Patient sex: M
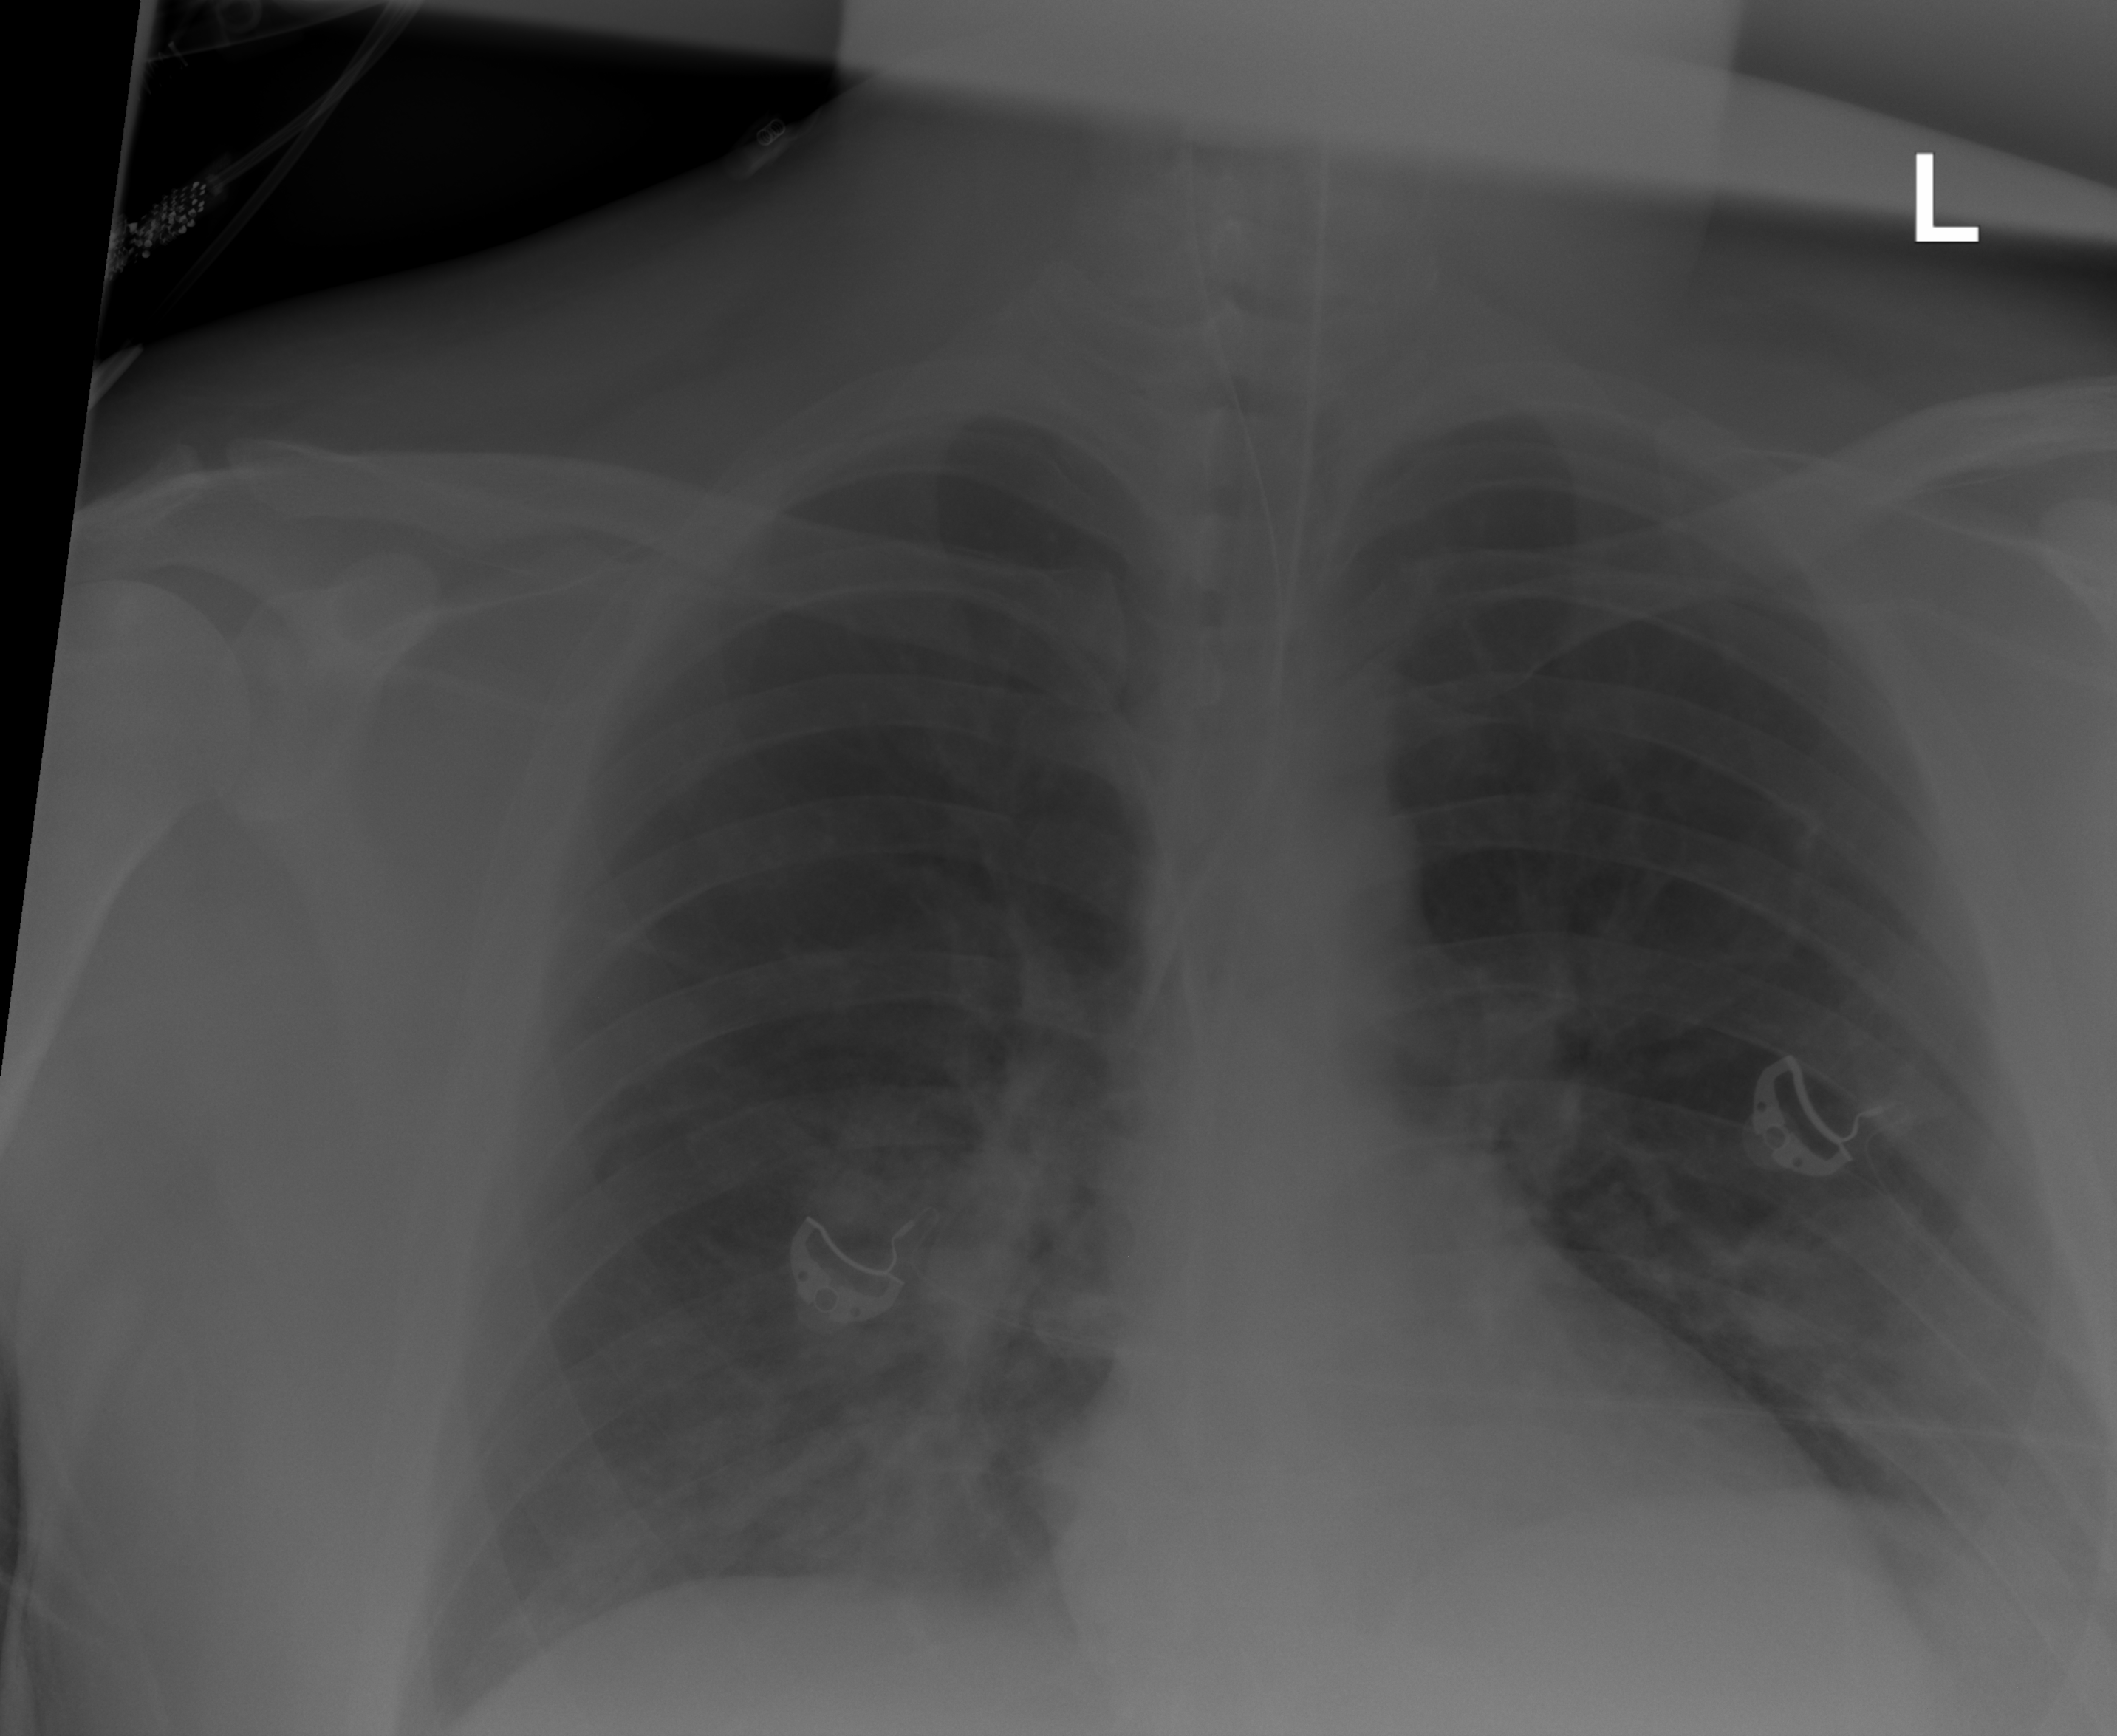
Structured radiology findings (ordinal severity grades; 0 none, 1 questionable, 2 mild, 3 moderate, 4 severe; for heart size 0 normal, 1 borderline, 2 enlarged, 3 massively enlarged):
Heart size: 0
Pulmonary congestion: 0
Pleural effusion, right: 0
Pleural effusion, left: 2
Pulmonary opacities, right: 3
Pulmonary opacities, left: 0
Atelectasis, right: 0
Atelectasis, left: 2